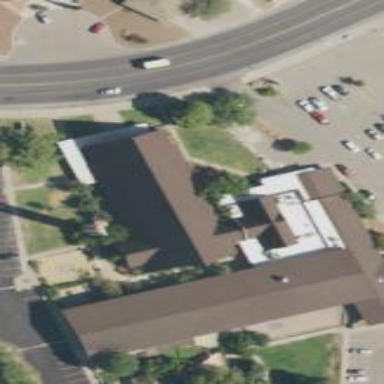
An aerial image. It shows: Building that serves as place of worship.